Field crop: maize
Growth stage: 2
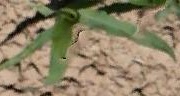
Species: maize